Interaction volume radius: 5 \u00c5
Interaction volume height: 20 \u00c5
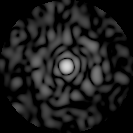
Disorder parameter: 0.836